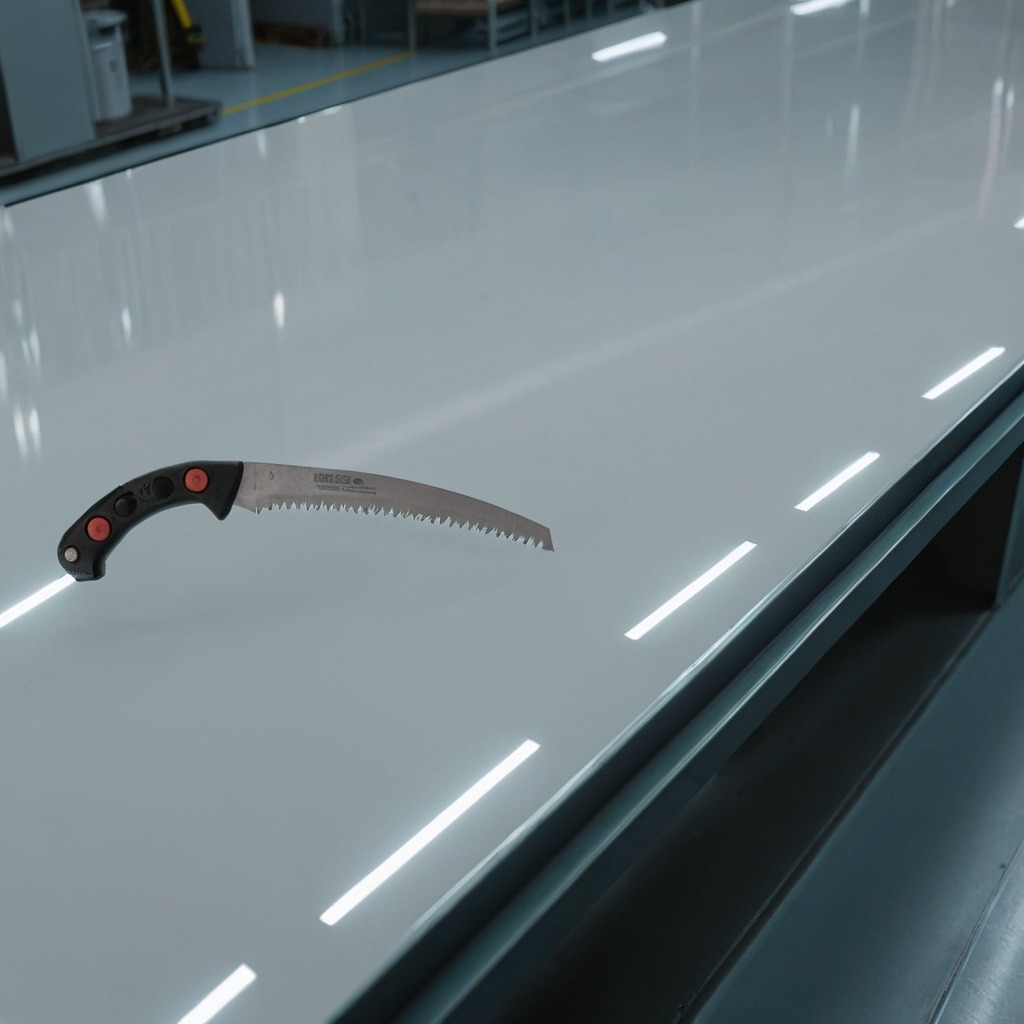
A metal saw is lying on the high-gloss table.